Question: I having some classes related like the following domain drawing:

The Requestcontroller is running a loop in a ThreadPool, which on received messages will handle them and call some methods in FooClass, which then should throw exceptions if anything goes wrong.
In example (in some way pseudo-code):
'''
class RequestController
{
private FooClass fooClass;
public RequestController(ref FooClass fooClass)
{
this.fooClass = fooClass;
}
void OnResponseReceived()
{
try
{
this.fooClass.ProcessingRequest("id", "requestType", 13);
}
catch(Exception ex)
{
Debug.Fail(ex.Message);
}
}
}
class FooClass
{
private object myObj;
[...]
public void ProcessingRequest(string id, string type, int count)
{
try
{
myObj.MethodAsync(id, type, RequestFailedCB, myObj);
//This method throws an Exception, that I want to be handled by RequestController class based on the Exception
}
catch(Exception)
{
throw;
}
}
}
'''
So, my problem is that the Async method (MethodAsync in FooClass) will fail, and throw an Exception in FooClass, but it's giving me "Unhandle Exception". What I want is that the Requestcontroller is calling the method of FooClass, and if the async method that has been invoked in the FooClass.ProcessingRequest fails and throws an exception, which my RequestController should react on, and sending a message further on in the system, that there has been an error in the response received.
Would it be an idea to make the ProcessingRequest as and Callback method, or are there any better way to solve this purpose???
EDIT:
@KC-NH without posting pages of complex code, I'll try to get closer to the point.
As commented I forgot to mention that the project i .net 4 target. And the example posted in the FooClass method, is actually calling a .BeginTransfer of the UCMA 4 api, which I want to catch if it fails, and let the RequestController send a message about the failure further on in the system. The .BeginTransfer method returns IAsyncResult, and needs a Callback as one of the parameters.
The exception that the system throws, is inside this CB, but if I try to throw that exception from the Callback, I'm getting "Unhandled Exception", probably cuz the callback doesn't know where to throw that exception??
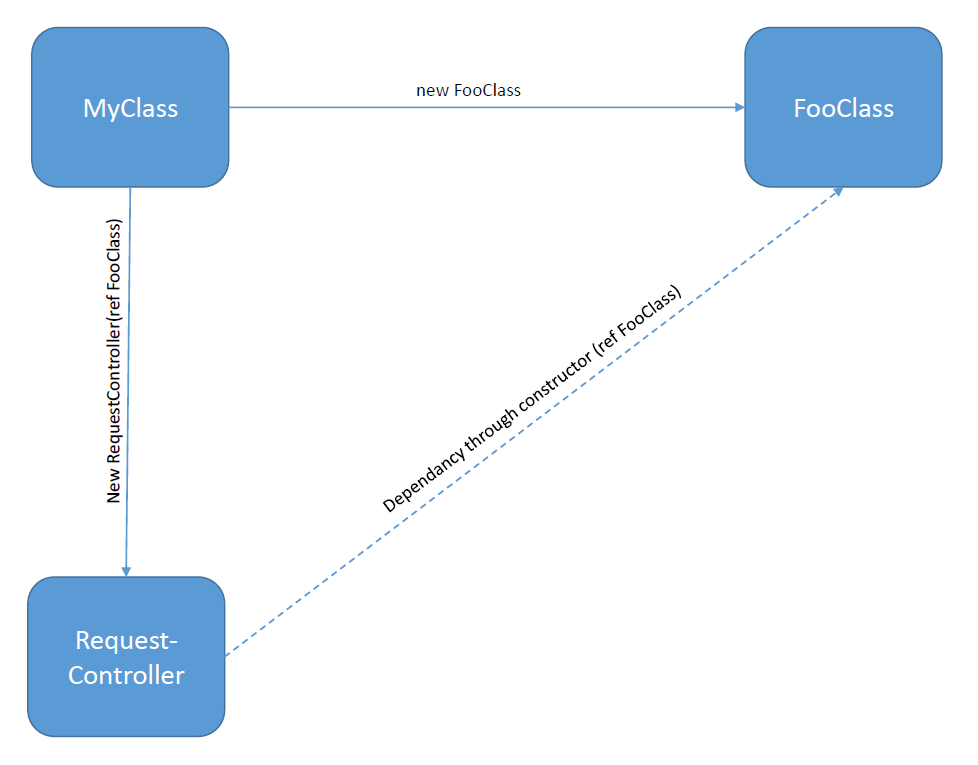
Answer: [.NET 4.5 specific solution]
You should always 'await' async calls. 'await' will rethrow exceptions as expected. This should correct your problem:
'''
class RequestController
{
private FooClass fooClass;
public RequestController(ref FooClass fooClass)
{
this.fooClass = fooClass;
}
public async void OnResponseReceived()
{
try
{
await fooClass.ProcessingRequest();
}
catch (Exception ex)
{
System.Diagnostics.Debug.Fail(ex.Message);
}
}
}
public class FooClass
{
private object myObj;
public async Task ProcessingRequest()
{
await myObj.MethodAsync(id, type, RequestFailedCB, myObj);
}
}
'''